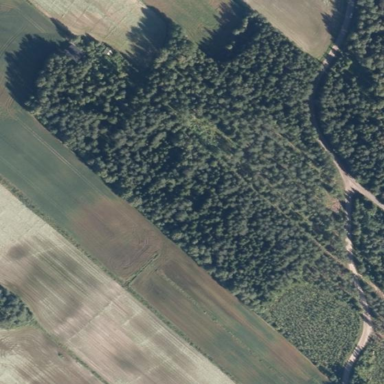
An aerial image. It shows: Forest with needle-leaved trees.